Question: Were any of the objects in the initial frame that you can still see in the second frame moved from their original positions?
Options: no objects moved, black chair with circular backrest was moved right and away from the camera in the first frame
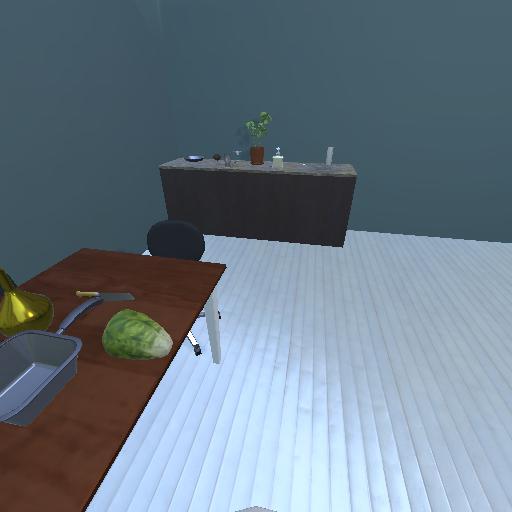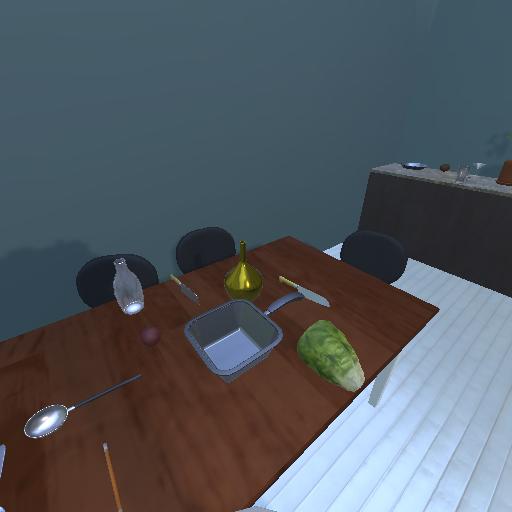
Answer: no objects moved